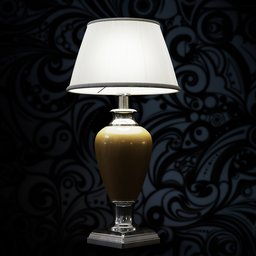
Label: lighting